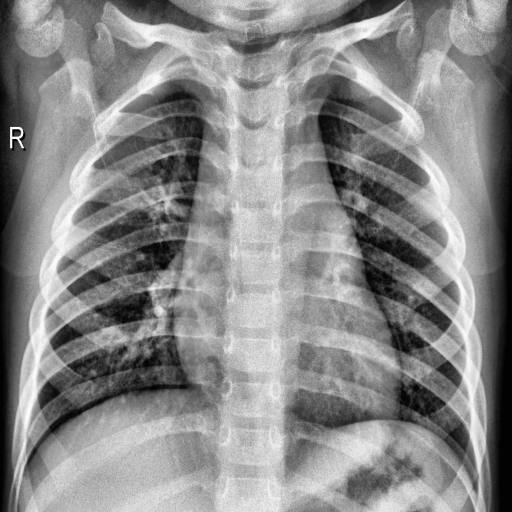
Finding: NORMAL